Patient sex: M
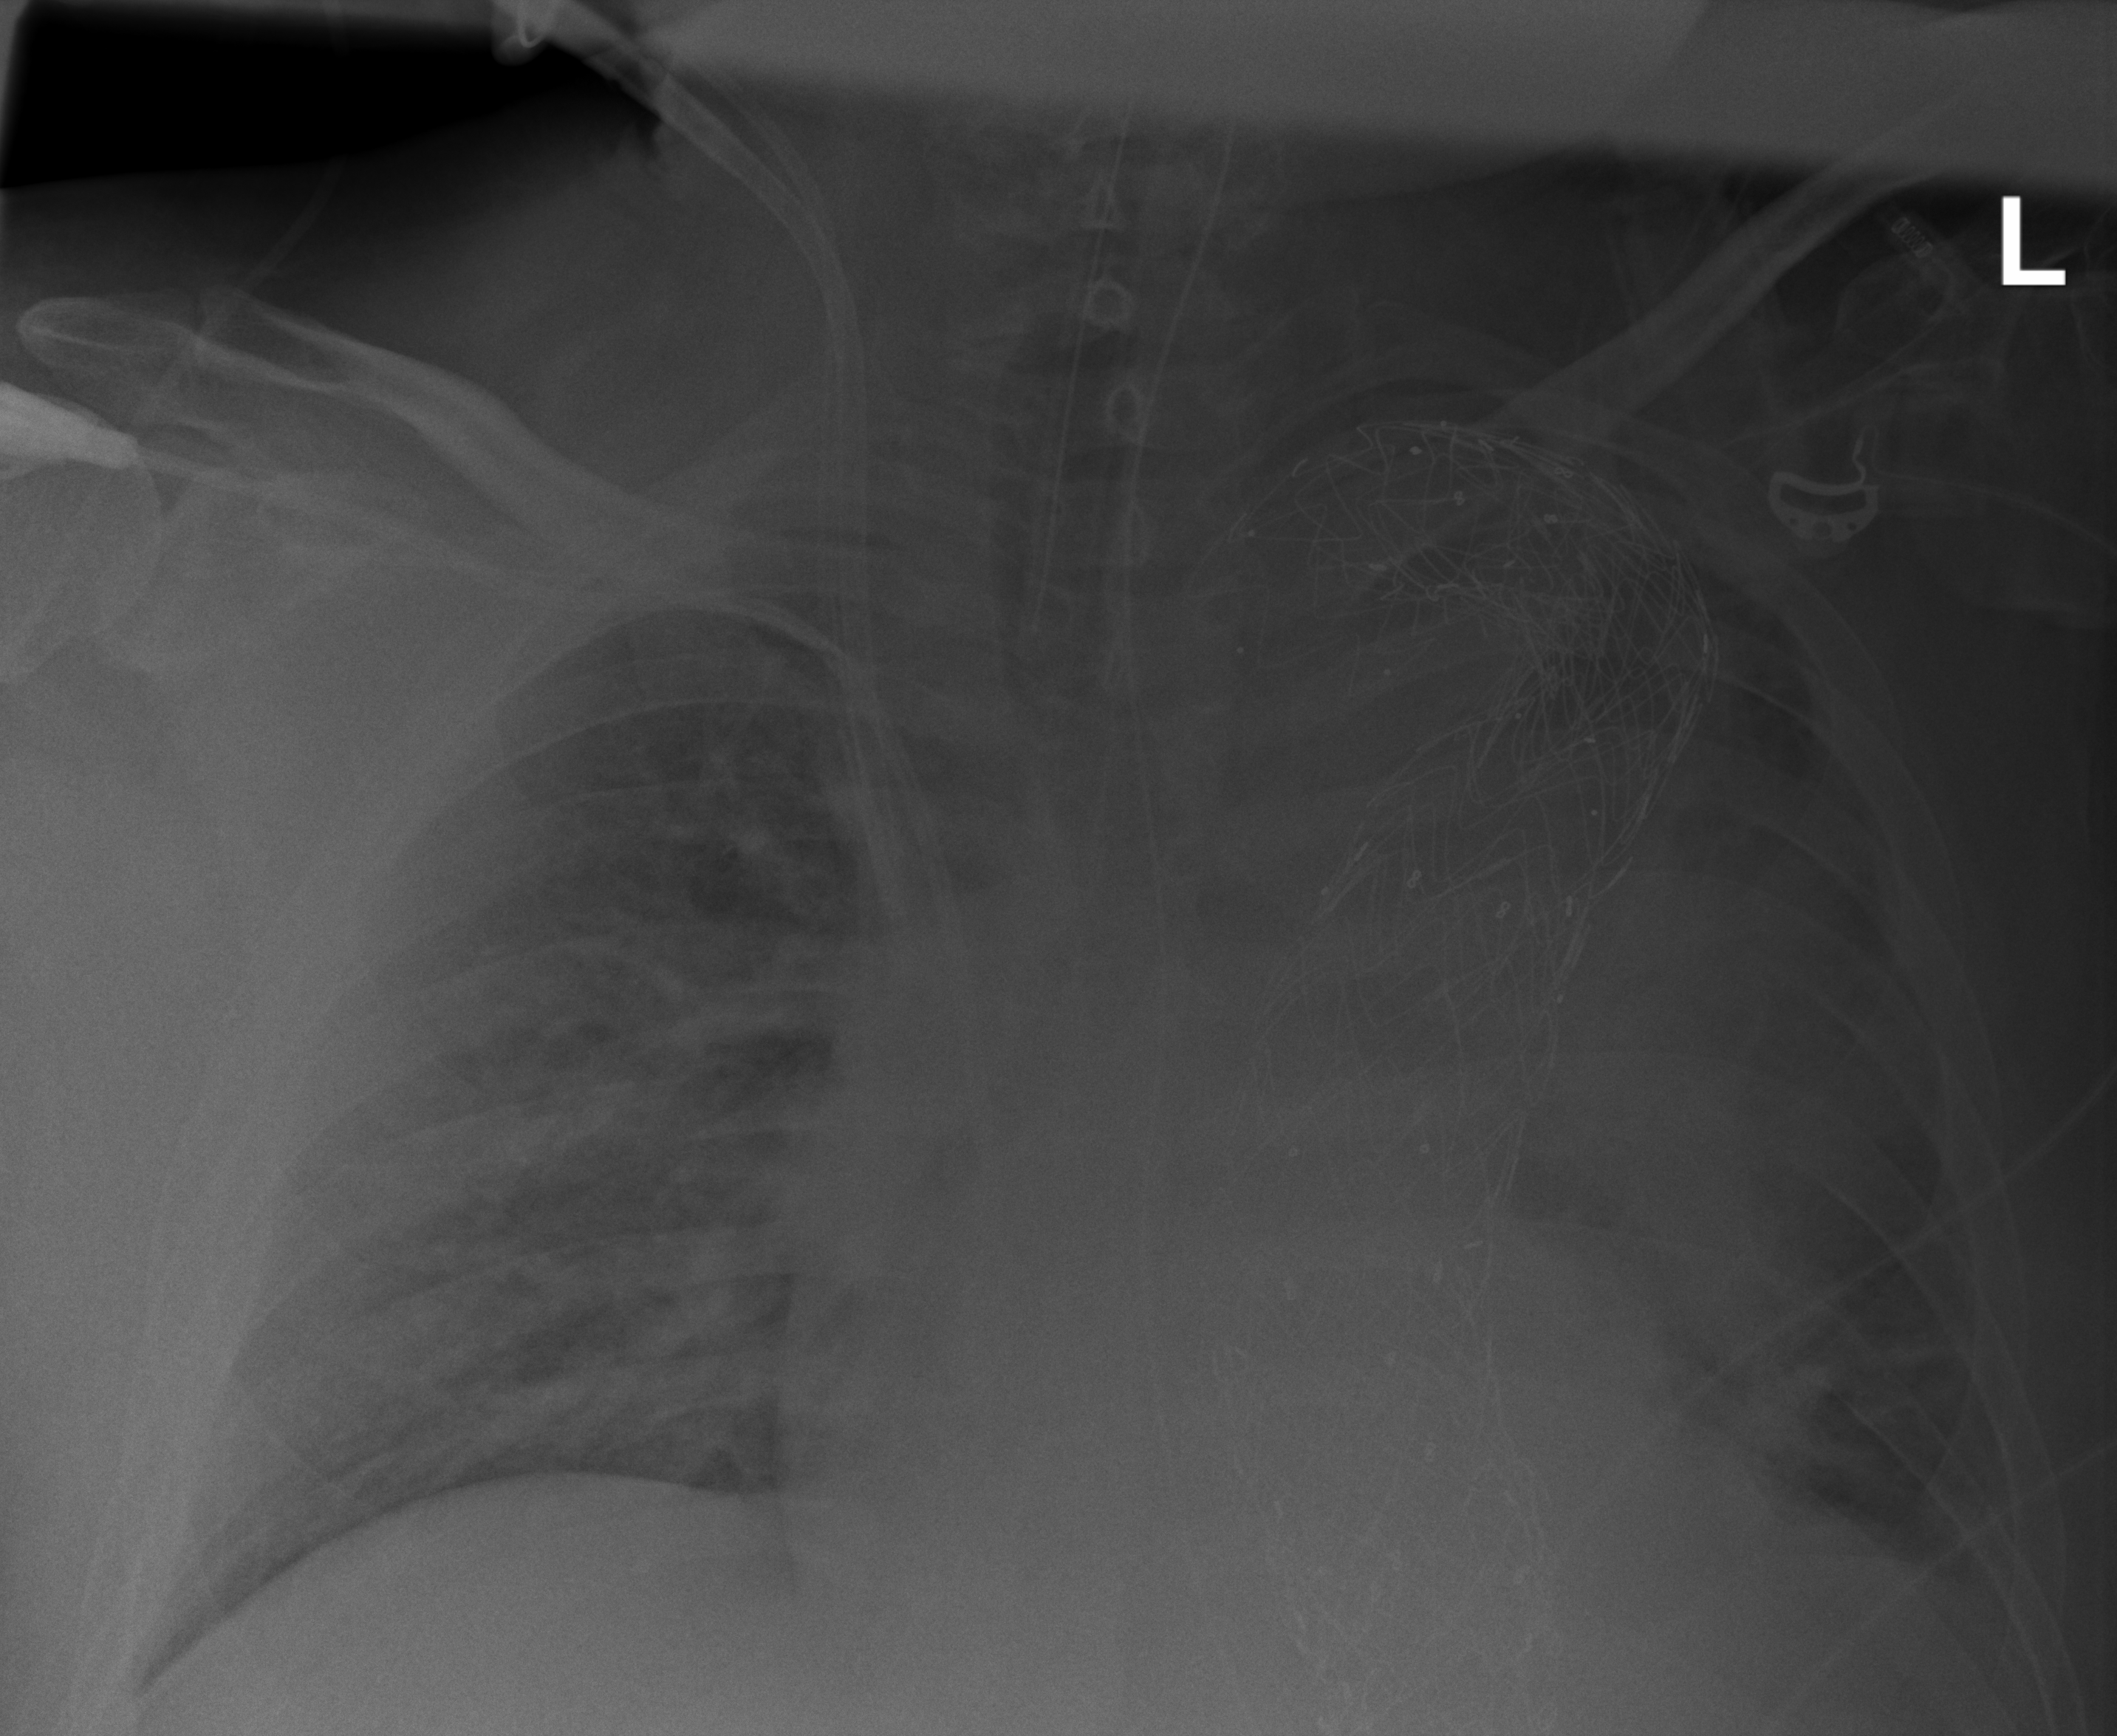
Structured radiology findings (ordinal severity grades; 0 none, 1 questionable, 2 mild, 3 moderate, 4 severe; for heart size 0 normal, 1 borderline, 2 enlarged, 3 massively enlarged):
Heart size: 1
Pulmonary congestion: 2
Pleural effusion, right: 0
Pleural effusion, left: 0
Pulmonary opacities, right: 2
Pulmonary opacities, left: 2
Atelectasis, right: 2
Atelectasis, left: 2